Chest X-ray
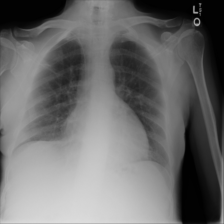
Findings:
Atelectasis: negative
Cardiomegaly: negative
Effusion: negative
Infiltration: negative
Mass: negative
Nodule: negative
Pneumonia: negative
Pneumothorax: negative
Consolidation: negative
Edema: negative
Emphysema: negative
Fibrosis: negative
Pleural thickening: negative
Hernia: negative